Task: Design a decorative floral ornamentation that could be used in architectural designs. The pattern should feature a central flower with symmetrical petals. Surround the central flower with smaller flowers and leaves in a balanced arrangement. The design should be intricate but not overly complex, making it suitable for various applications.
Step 76:
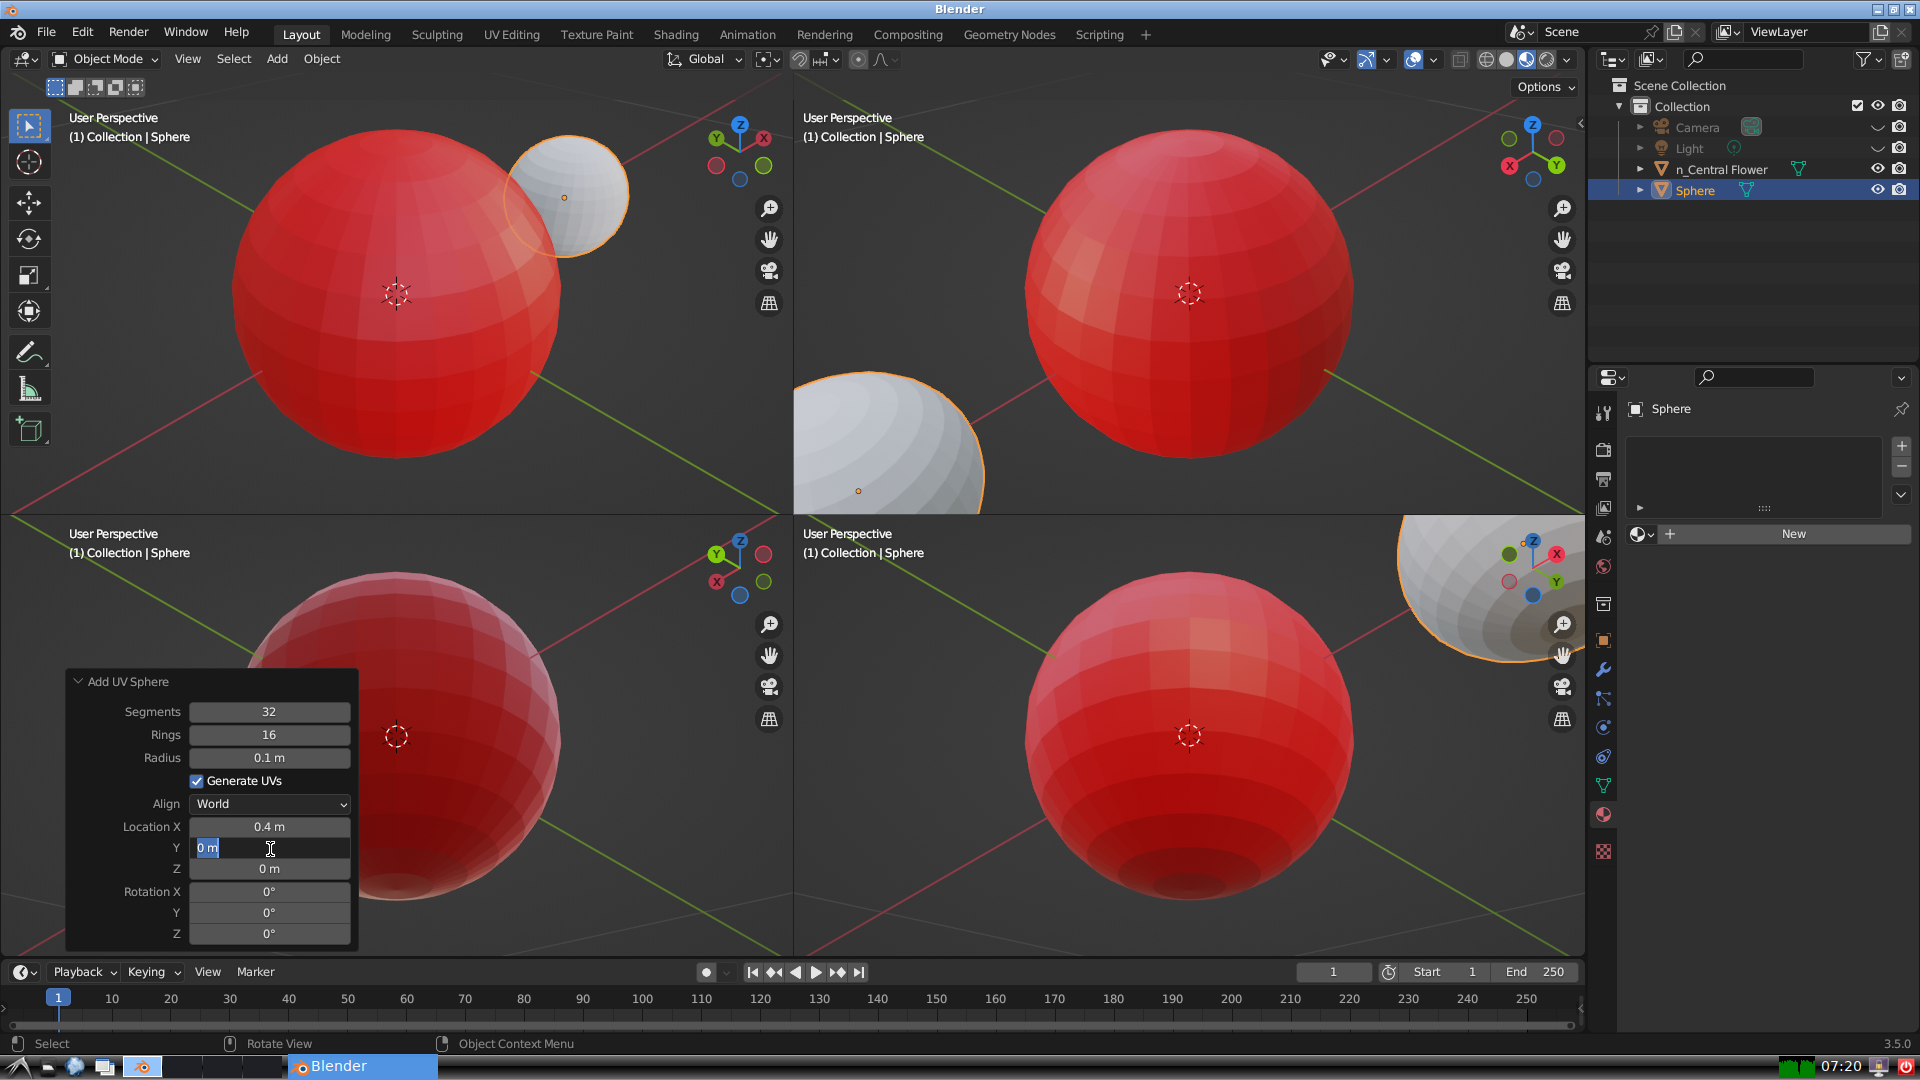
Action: input_text: 0.0